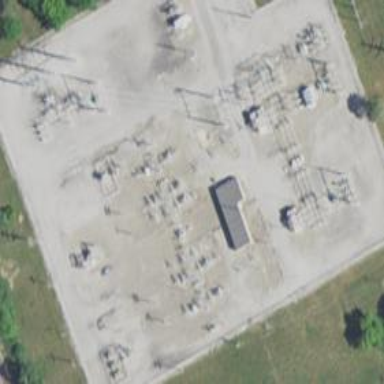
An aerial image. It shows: Switch used for power control.